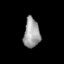
Tissue: lung
Cell type: Epithelial cells
Senescence score: 0.2263
Nuclear area (px): 465
Mean DAPI intensity: 159.209